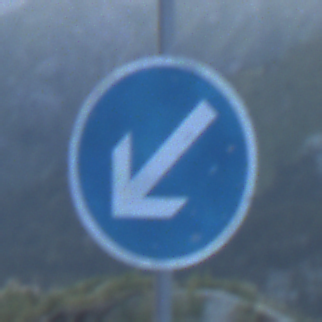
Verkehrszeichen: VorgeschriebeneVorbeifahrtLinks
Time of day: SunriseSunset
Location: Outdoor (RoadRail)
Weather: Clear
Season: NotSpecified
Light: Natural